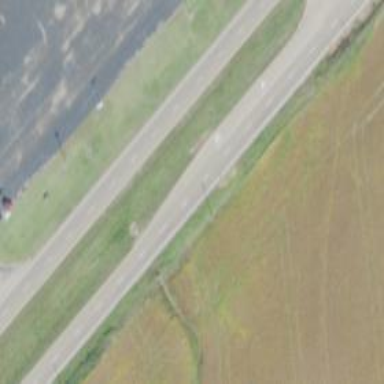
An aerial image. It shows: Asphalt dual carriageway classified as trunk highway.